Question:
I've 3 inputs (1st, 2nd and 3rd block)
1st a mp4 video with 600x400 aspect ratio
2nd a png image with 600x400 aspect ratio
3rd a jpeg image with red background
Output (4th block)
I need a mp4 video of 600x400 as output, it should have resized video of 422x282 and merge all three as shown in image.
Can we implement this via ffmpeg command line?
I'm able to resize video and image separately but having issue in creating desire output.
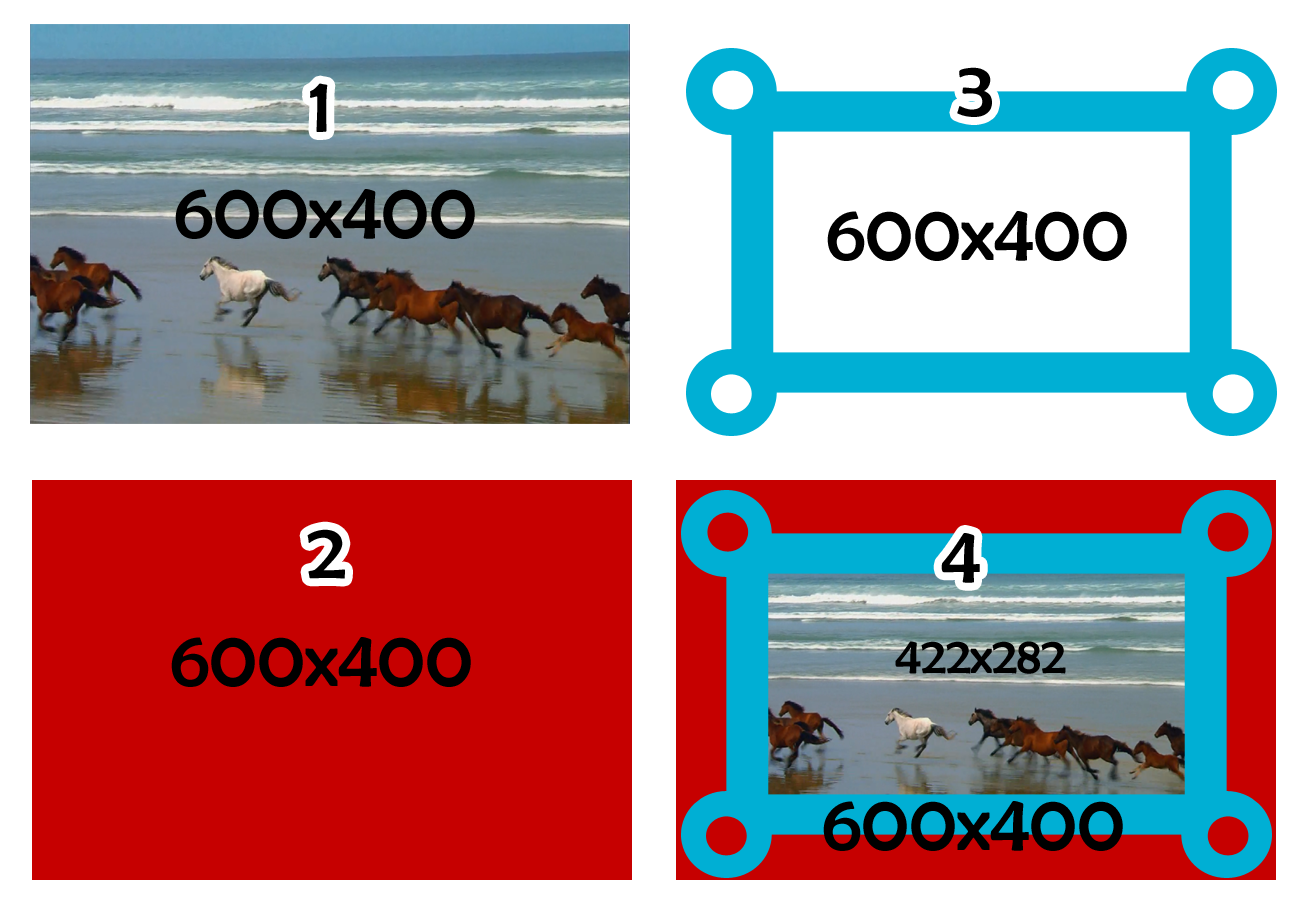
Answer: Use
'''
ffmpeg -i 1.mp4 -i red.jpg -i frame.png
-filter_complex "[0]scale=422:-1[vid];[1][vid]overlay=(W-w)/2:(H-h)/2[bg];
[bg][2]overlay=(W-w)/2:(H-h)/2" out.mp4
'''
First, the video is resized. Then that resized video is overlaid on the red background. Then, on top of that result, the PNG frame is overlaid.
---
With no red frame and white BG,
'''
ffmpeg -i 1.mp4 -i frame.png
-filter_complex "[0]scale=422:-1,pad=600:400:(ow-iw)/2:(oh-ih)/2:color=white[vid];[vid][1]overlay=(W-w)/2:(H-h)/2" out.mp4
'''